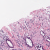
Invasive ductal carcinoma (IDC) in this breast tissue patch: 1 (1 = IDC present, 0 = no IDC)